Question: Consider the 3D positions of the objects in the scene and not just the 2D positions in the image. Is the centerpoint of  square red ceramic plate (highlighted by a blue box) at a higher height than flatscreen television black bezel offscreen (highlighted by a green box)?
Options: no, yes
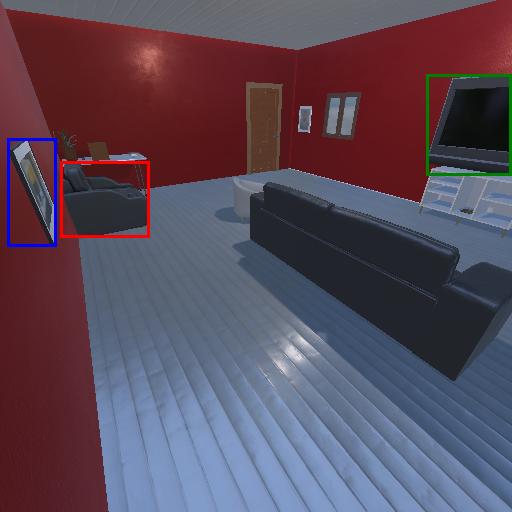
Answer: no